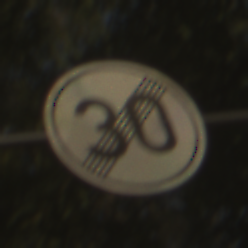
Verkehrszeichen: EndeGeschwindigkeit30
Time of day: SunriseSunset
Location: Outdoor (Suburban)
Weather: Clear
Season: NotSpecified
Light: Natural